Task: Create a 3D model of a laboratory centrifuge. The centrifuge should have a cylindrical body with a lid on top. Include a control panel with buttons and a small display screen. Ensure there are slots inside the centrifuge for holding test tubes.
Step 22:
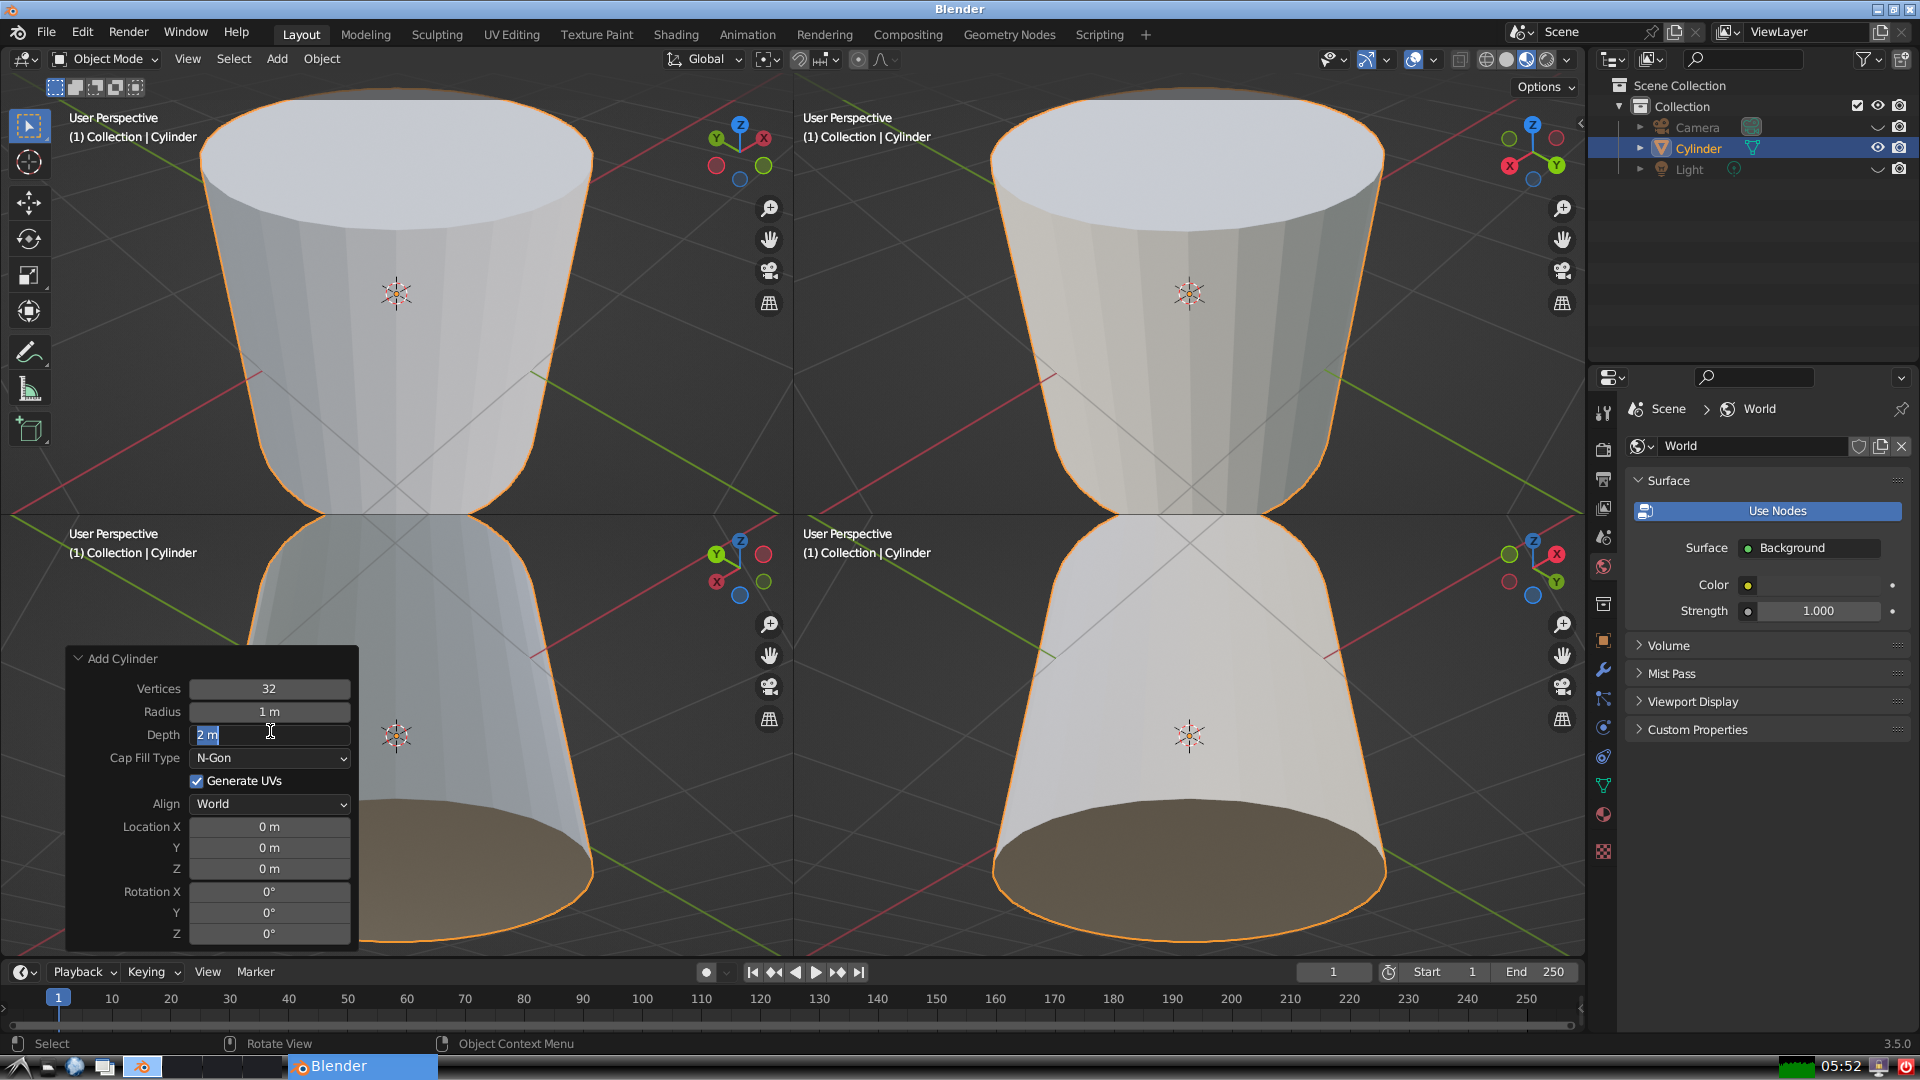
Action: input_text: 1.5